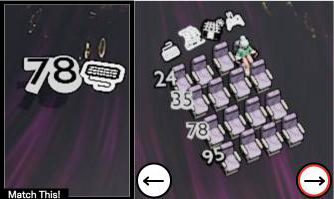
Task: seats
Answer: no